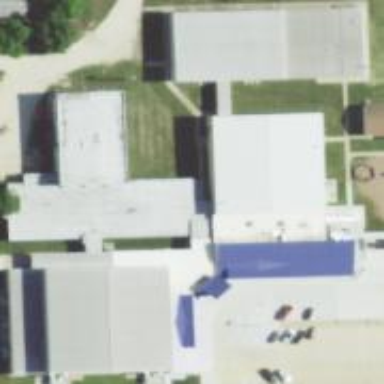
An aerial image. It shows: School building.